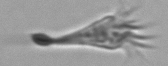
Label: Paratontonia_gracillima